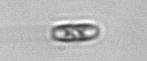
Label: pennate